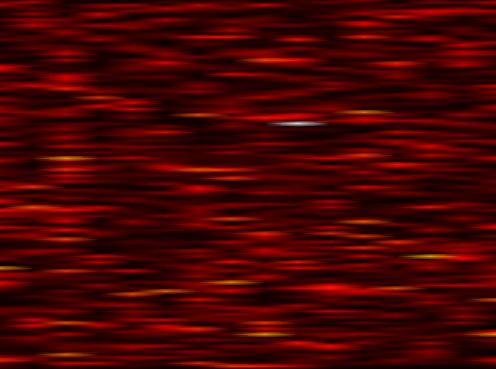
Label: OFDM